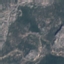
Land use / land cover class: HerbaceousVegetation